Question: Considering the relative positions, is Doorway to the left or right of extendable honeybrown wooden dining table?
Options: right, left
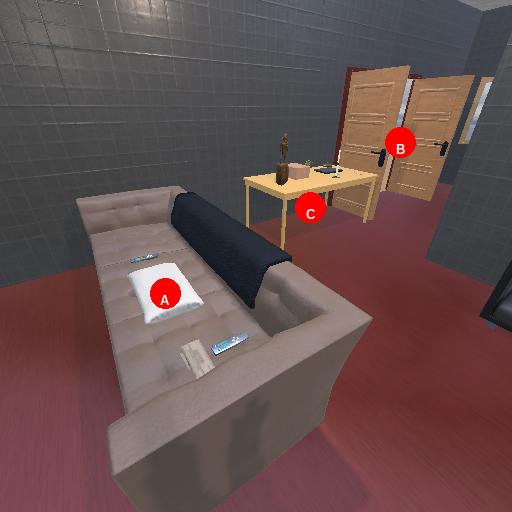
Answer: right